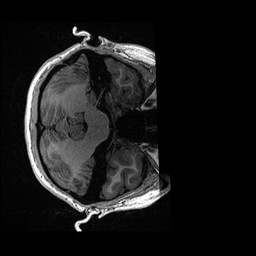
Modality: T1w
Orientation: axial
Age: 21
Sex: female
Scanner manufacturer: ge
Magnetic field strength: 3 T
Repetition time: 0.006952 s
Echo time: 0.00292 s